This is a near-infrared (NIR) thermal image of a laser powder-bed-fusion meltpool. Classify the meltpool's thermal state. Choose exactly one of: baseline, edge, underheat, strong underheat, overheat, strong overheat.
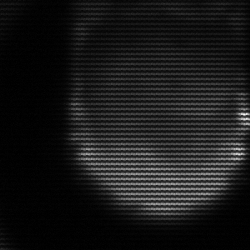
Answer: edge